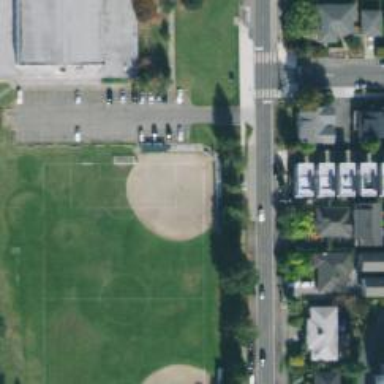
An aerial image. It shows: Bleachers on leisure land.